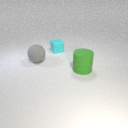
small cyan rubber cube to the left of large green rubber cylinder